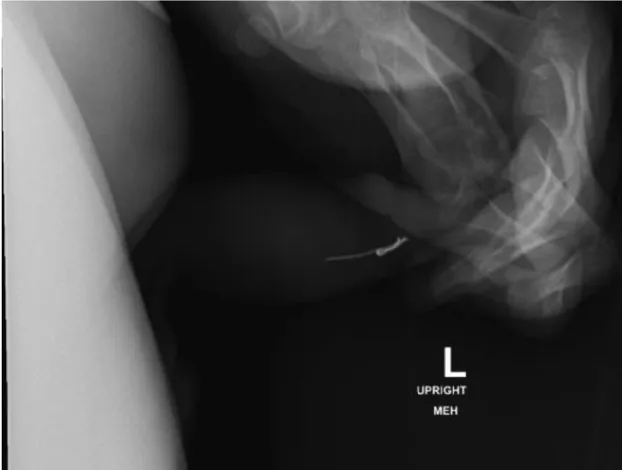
Lateral view pelvic X-ray identifies metal wire from hospital face mask in distal penile urethra, which was voided spontaneously.
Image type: radiology (x_ray)